Question: I need to place two ImageButtons on top of each other something like the following image.

While placing them has been no issue, I am unable to click the blue button. The red button when clicked works perfectly well.
The XML layout code is as follows:
'''
<FrameLayout
android:layout_width="match_parent"
android:layout_height="0dp"
android:layout_weight="1" >
<ImageButton
android:id="@+id/bluebutton"
android:layout_width="wrap_content"
android:layout_height="wrap_content"
android:background="@null"
android:onClick="onButtonClicked"
android:scaleType="fitCenter"
android:src="@drawable/bluebutton" />
<ImageButton
android:id="@+id/redbutton"
android:layout_width="wrap_content"
android:layout_height="wrap_content"
android:background="@null"
android:onClick="onButtonClicked"
android:scaleType="fitCenter"
android:src="@drawable/redbutton" />
</FrameLayout>
'''
How do i ensure that both buttons can be clicked ?
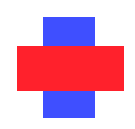
Answer: You can simply use a 'RelativeLayout' to do that. See this I made just now:
'''
public class MainActivity extends Activity {
@Override
protected void onCreate(Bundle savedInstanceState) {
super.onCreate(savedInstanceState);
setContentView(R.layout.activity_main);
ImageButton btn = (ImageButton)findViewById(R.id.bluebutton);
ImageButton btn2 = (ImageButton)findViewById(R.id.redbutton);
btn.setOnClickListener(new View.OnClickListener() {
@Override
public void onClick(View v) {
TextView t = (TextView)findViewById(R.id.txt);
t.setText("Hello!");
}
});
btn2.setOnClickListener(new View.OnClickListener() {
@Override
public void onClick(View v) {
TextView t = (TextView)findViewById(R.id.txt);
t.setText("Hi, how are you?");
}
});
}
'''
'''
<RelativeLayout xmlns:android="http://schemas.android.com/apk/res/android"
xmlns:tools="http://schemas.android.com/tools"
android:id="@+id/container"
android:layout_width="match_parent"
android:layout_height="match_parent"
android:gravity="center">
<ImageButton
android:background="#ff040ab2"
android:id="@+id/bluebutton"
android:layout_width="150dp"
android:layout_height="250dp"
android:onClick="onButtonClicked"
android:scaleType="fitCenter"/>
<ImageButton
android:rotation="90"
android:background="#be2222"
android:id="@+id/redbutton"
android:layout_width="150dp"
android:layout_height="250dp"
android:onClick="onButtonClicked"
android:scaleType="fitCenter"/>
<TextView
android:layout_width="wrap_content"
android:layout_height="wrap_content"
android:id="@+id/txt"
android:textColor="#ffffff"/>
</RelativeLayout>
'''